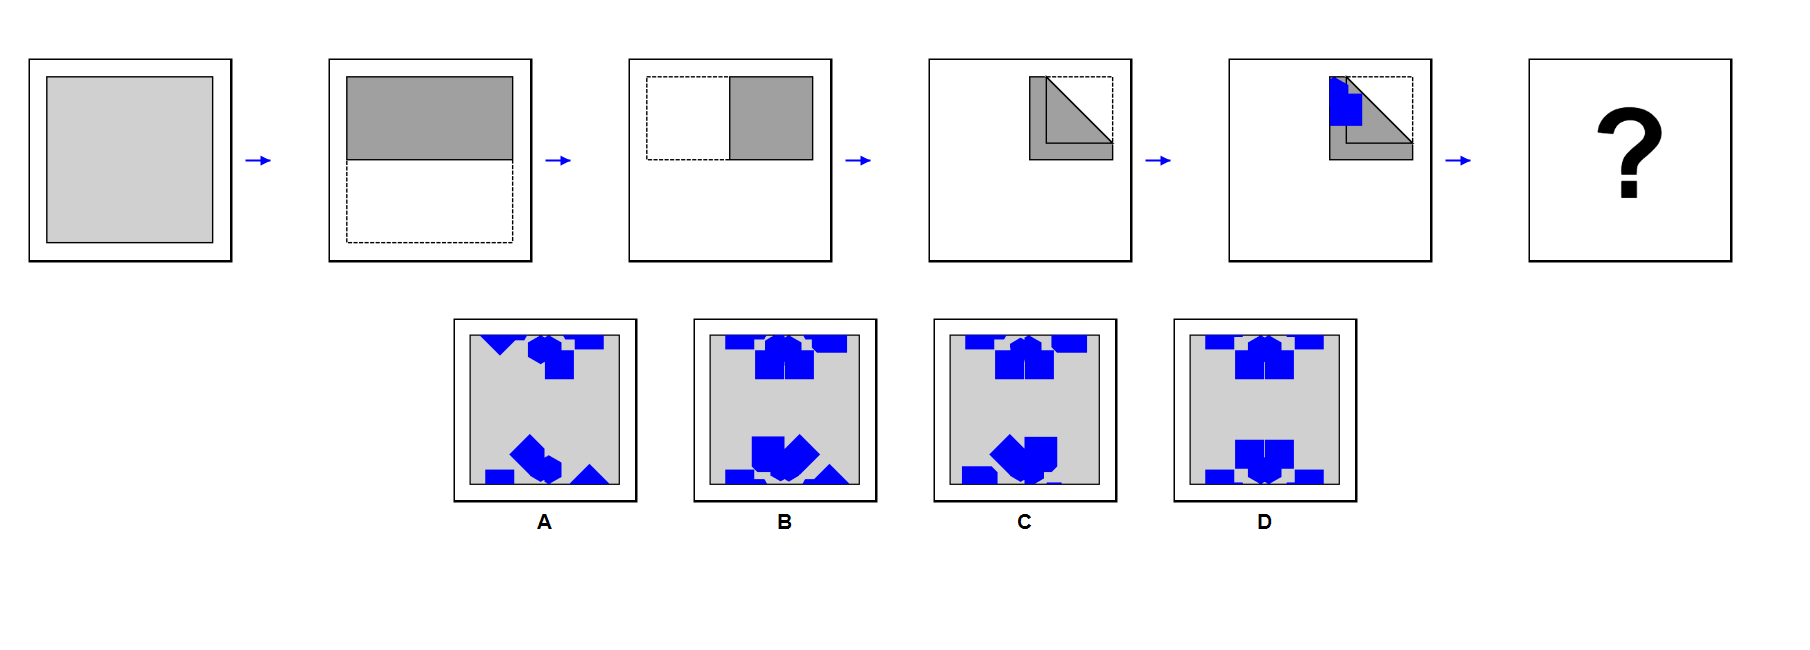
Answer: D